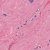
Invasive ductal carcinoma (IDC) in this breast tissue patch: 1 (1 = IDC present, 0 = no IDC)